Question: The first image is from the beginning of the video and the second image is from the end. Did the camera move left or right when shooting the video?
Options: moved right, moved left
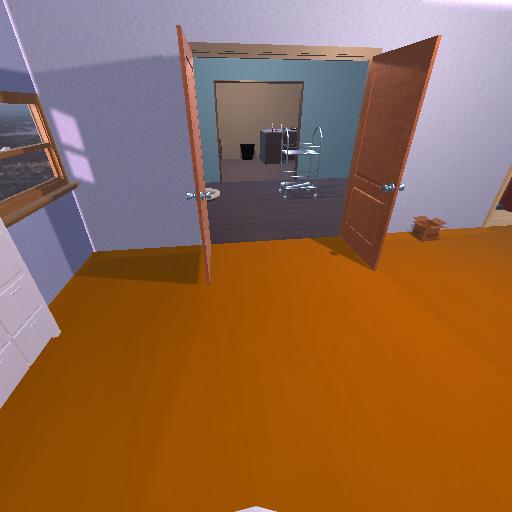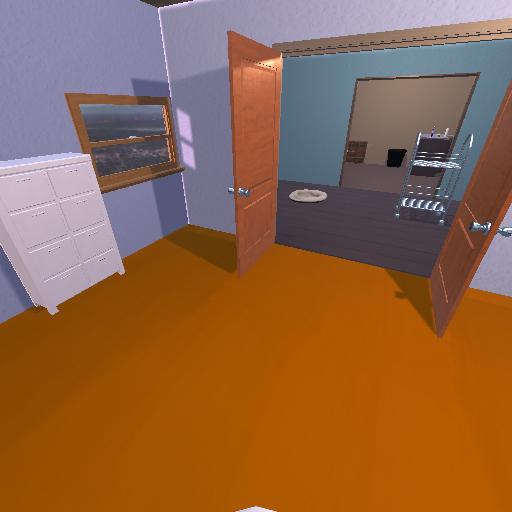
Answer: moved right